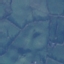
Land use / land cover class: Pasture